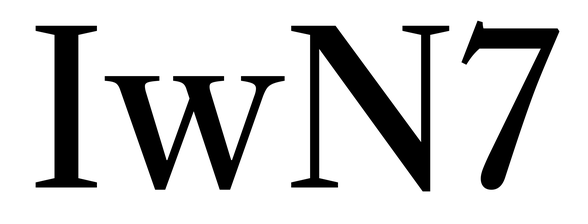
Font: LibreCaslonText_Regular